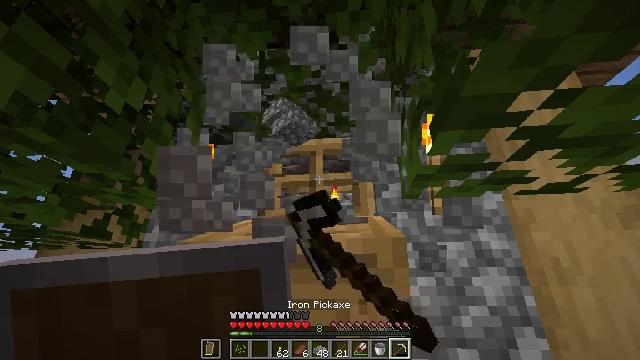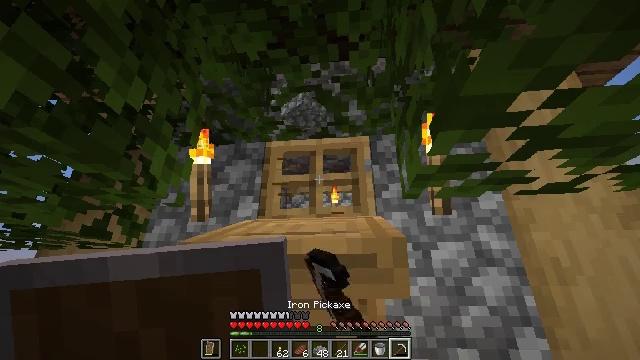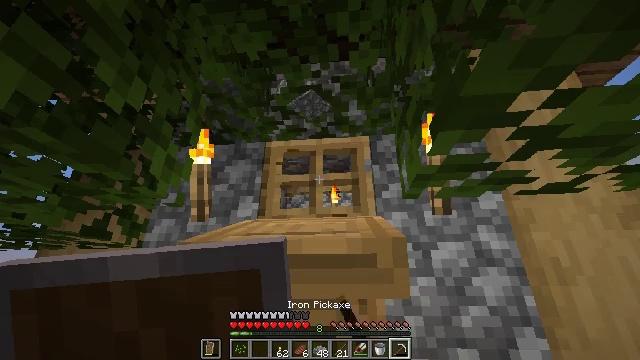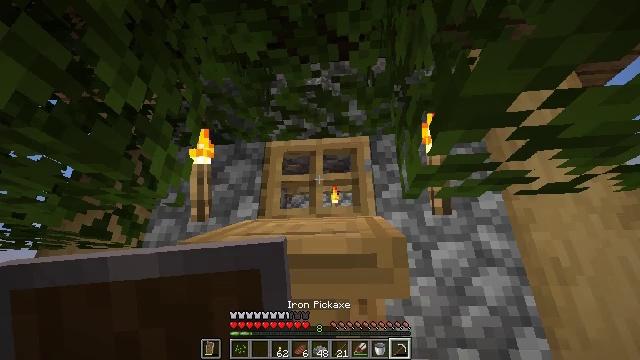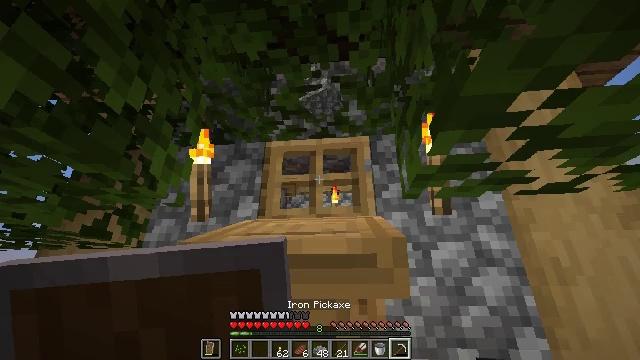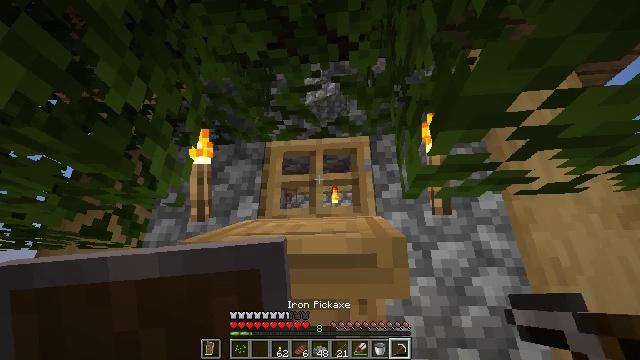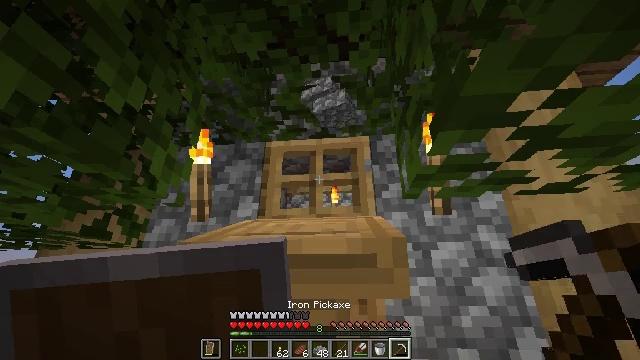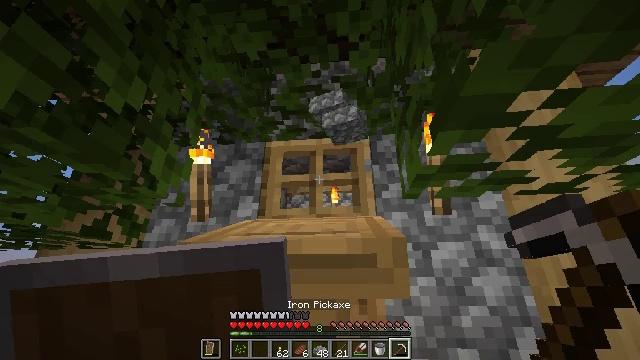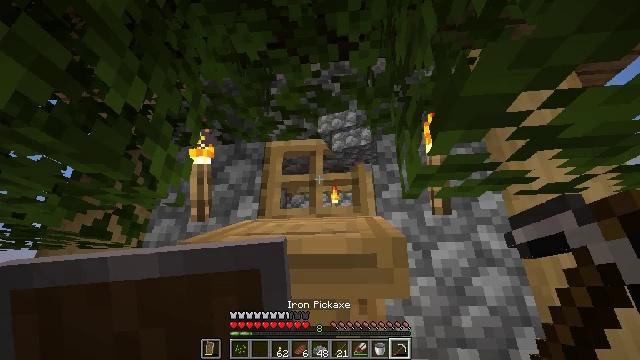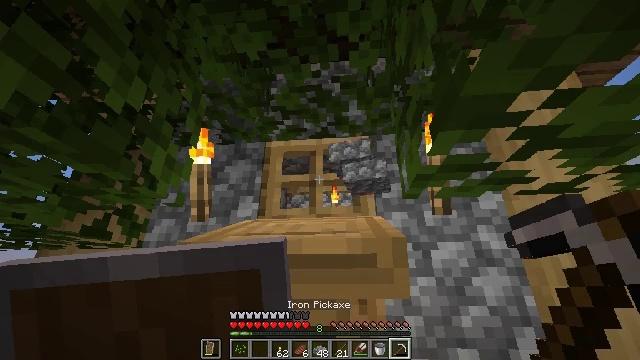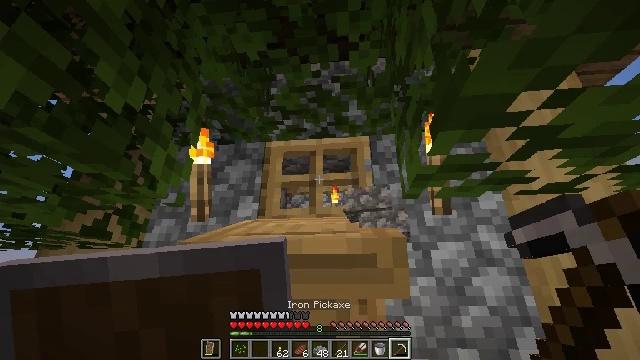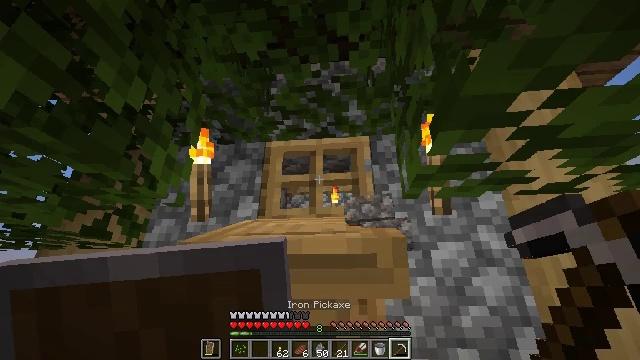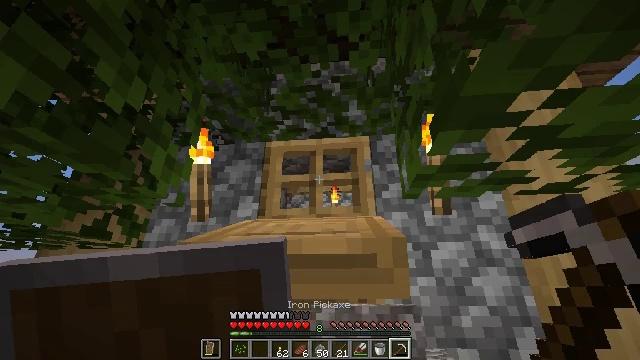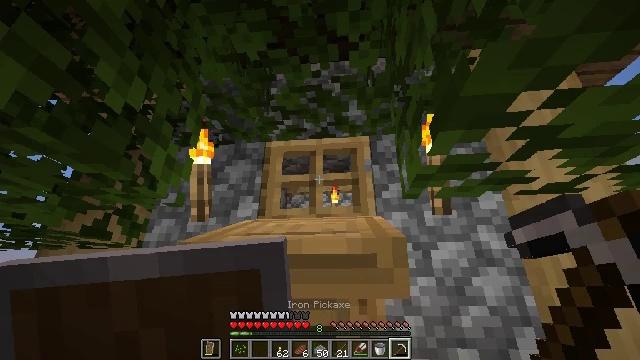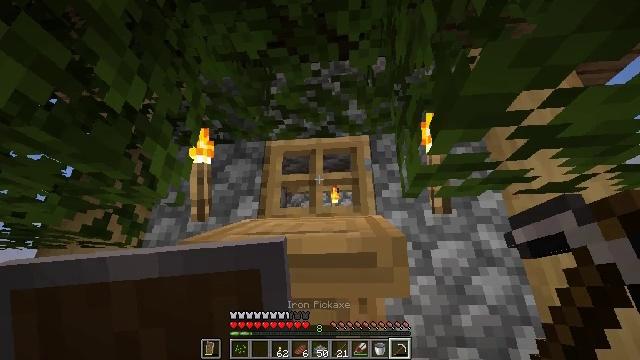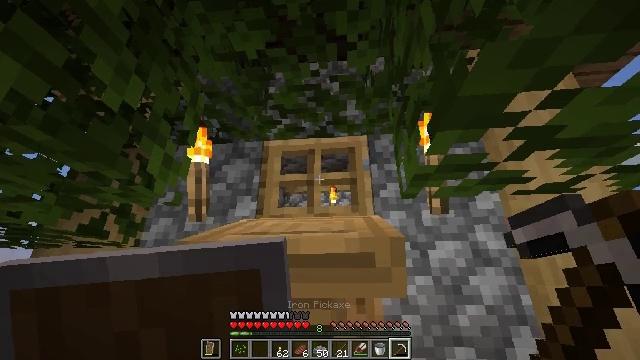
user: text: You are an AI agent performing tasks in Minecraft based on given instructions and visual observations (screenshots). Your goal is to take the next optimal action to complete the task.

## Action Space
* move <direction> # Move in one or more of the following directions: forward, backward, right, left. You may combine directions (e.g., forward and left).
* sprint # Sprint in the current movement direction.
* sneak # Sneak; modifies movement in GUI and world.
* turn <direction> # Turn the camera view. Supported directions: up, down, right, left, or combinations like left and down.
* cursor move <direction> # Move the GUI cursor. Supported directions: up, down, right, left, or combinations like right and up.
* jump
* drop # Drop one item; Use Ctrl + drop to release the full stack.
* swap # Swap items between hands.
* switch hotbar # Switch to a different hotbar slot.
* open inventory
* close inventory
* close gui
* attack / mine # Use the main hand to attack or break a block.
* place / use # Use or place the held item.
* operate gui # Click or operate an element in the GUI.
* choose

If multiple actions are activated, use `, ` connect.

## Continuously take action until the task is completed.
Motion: motion action
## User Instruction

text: Remove the oak door from its frame.
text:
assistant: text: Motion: no_op
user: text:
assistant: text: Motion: no_op
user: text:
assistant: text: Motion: no_op
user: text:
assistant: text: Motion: no_op
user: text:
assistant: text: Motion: no_op
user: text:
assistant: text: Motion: no_op
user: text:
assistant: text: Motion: no_op
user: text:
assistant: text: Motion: no_op
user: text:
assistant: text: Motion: no_op
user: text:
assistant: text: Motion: no_op
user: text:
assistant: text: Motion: no_op
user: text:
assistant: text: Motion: no_op
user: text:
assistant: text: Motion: no_op
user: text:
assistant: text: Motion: no_op
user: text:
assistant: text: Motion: no_op
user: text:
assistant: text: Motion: no_op
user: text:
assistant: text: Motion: no_op
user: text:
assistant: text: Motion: no_op
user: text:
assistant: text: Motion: no_op
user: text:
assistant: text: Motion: no_op
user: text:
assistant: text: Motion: no_op
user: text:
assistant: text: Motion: no_op
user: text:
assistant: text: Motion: no_op
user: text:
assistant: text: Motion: no_op
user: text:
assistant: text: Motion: no_op
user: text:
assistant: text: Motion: no_op
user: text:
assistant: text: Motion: no_op
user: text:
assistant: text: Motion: attack / mine
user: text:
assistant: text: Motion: attack / mine
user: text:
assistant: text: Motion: attack / mine